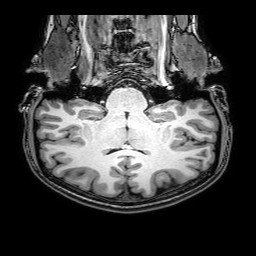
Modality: T1w
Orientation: sagittal
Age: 20
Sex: female
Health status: healthy